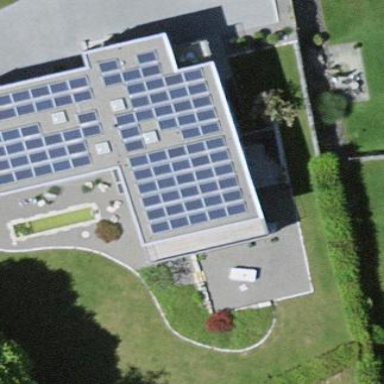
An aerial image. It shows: Solar power generator using photovoltaic method with solar photovoltaic panel types.